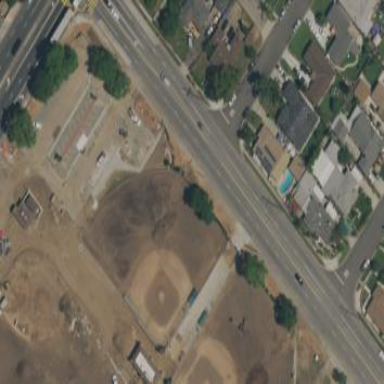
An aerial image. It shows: Baseball pitch for leisure land.